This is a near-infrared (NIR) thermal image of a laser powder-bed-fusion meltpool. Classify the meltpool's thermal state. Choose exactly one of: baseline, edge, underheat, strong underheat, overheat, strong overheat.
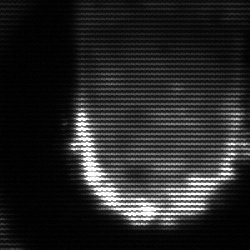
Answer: baseline